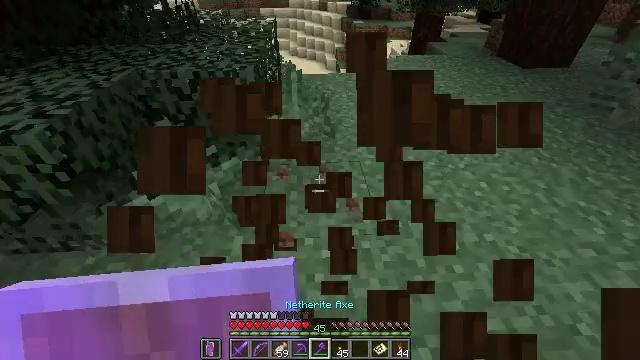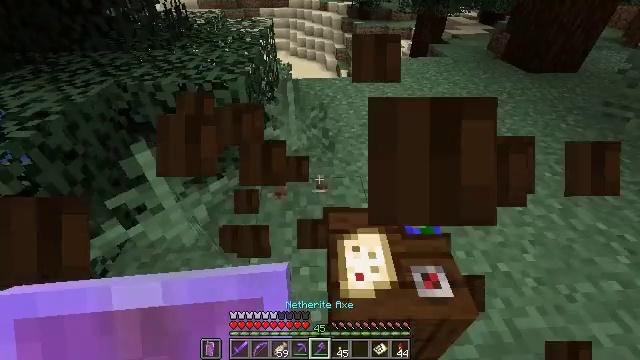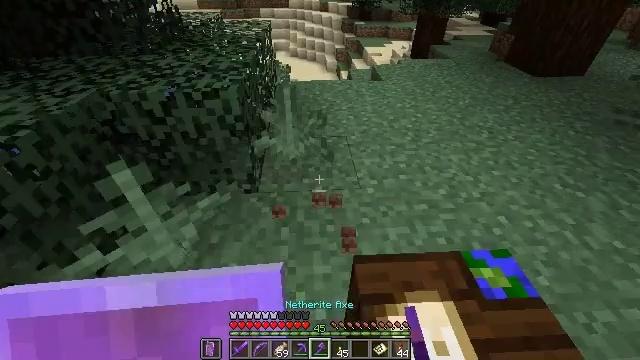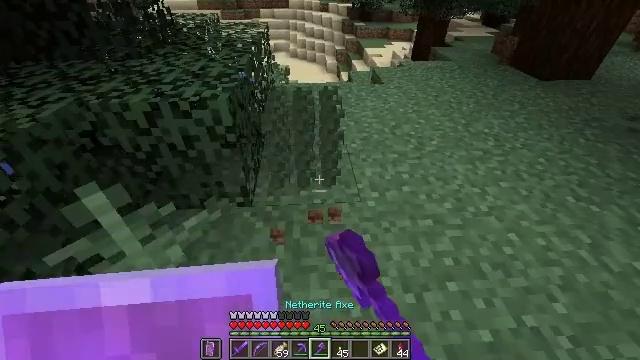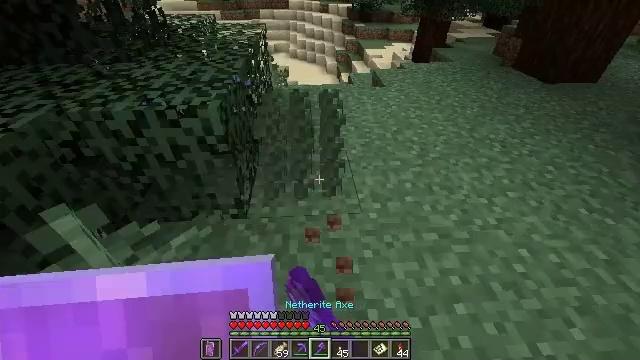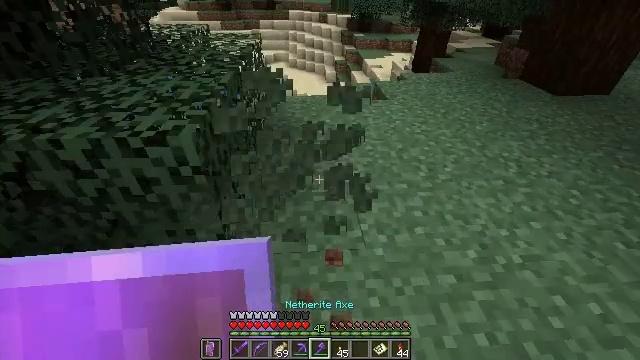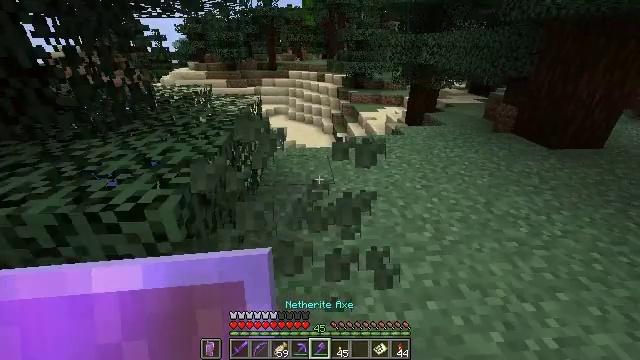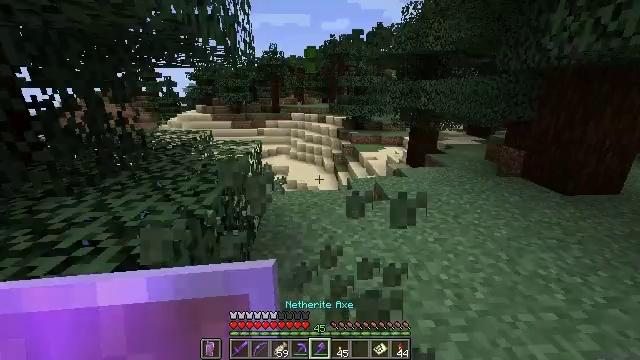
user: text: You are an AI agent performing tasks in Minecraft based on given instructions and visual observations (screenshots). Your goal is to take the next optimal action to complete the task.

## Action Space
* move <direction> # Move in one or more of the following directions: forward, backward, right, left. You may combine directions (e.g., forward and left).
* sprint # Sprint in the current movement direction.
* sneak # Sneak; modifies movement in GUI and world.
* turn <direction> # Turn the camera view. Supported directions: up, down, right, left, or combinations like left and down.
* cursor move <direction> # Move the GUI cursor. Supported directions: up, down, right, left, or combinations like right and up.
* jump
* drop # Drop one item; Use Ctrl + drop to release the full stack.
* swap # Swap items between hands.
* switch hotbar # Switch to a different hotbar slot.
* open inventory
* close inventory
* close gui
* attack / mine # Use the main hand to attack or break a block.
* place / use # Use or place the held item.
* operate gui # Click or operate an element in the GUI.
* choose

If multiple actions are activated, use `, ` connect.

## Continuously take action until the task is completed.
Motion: motion action
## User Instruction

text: Collect fern using your hands.
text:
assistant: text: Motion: move forward, attack / mine
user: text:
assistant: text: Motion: move forward, attack / mine
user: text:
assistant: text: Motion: move forward, attack / mine
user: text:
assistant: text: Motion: move forward
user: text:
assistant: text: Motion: move forward, turn up
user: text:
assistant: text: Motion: move forward, turn up
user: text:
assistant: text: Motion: move forward, turn up
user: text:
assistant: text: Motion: no_op